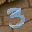
Label: 3